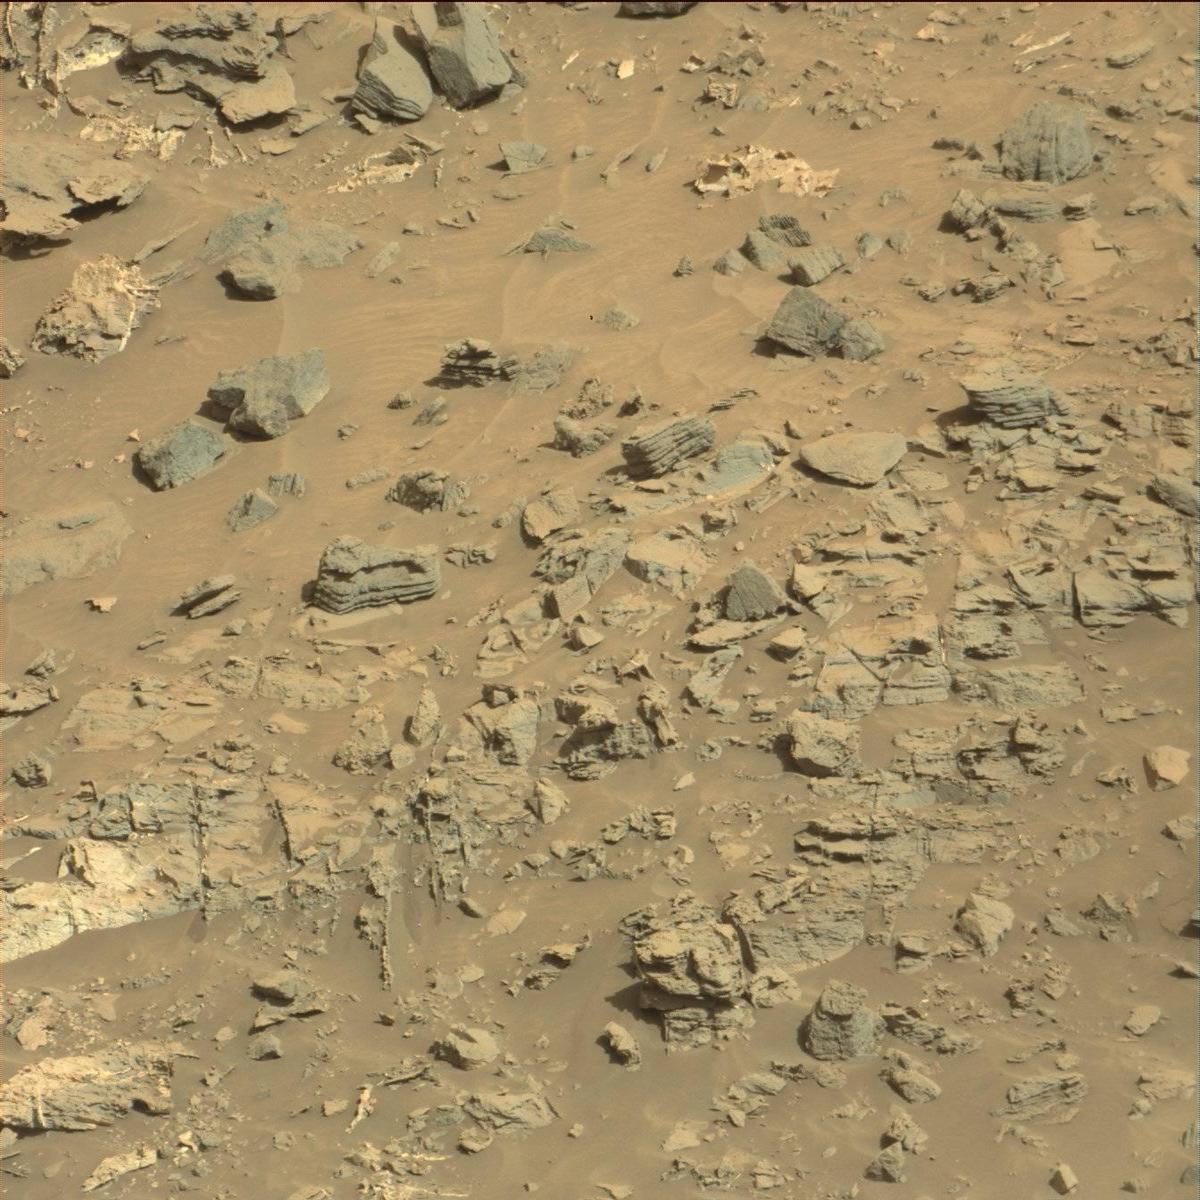
Terrain classes present: Bedrock, Rock, Sand / Soil